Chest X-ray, PA view. Patient: 66 years old, sex M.
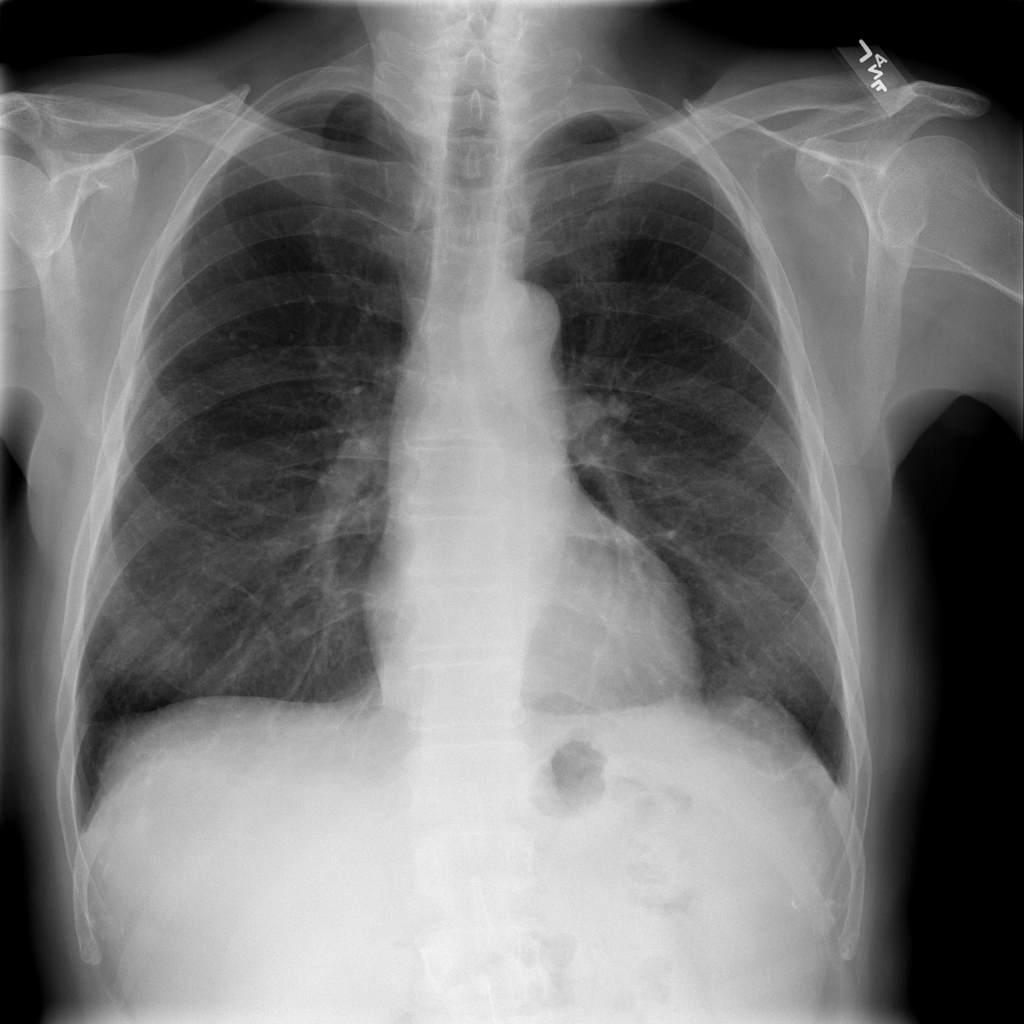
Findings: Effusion